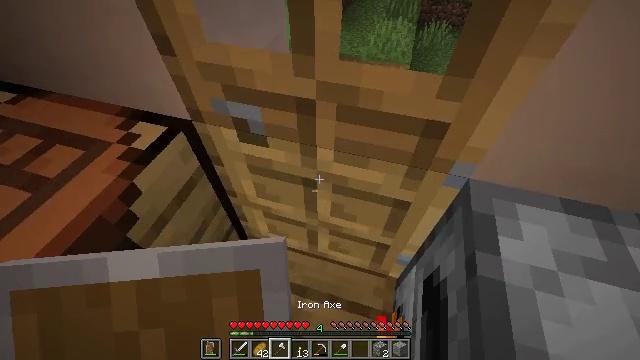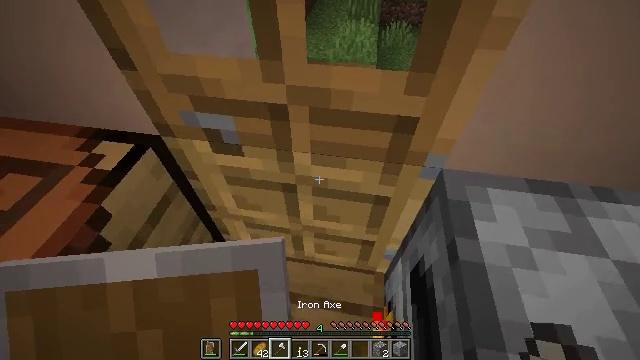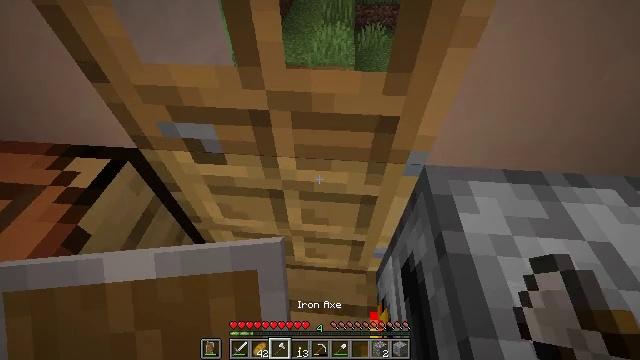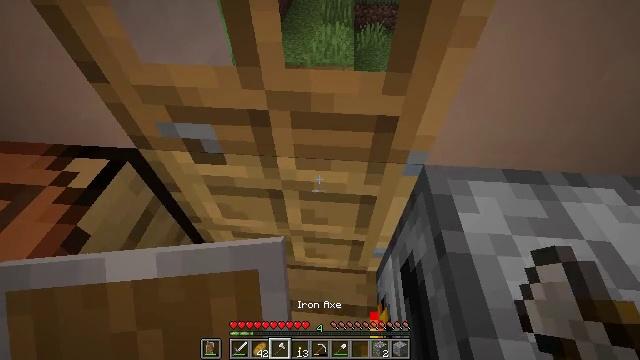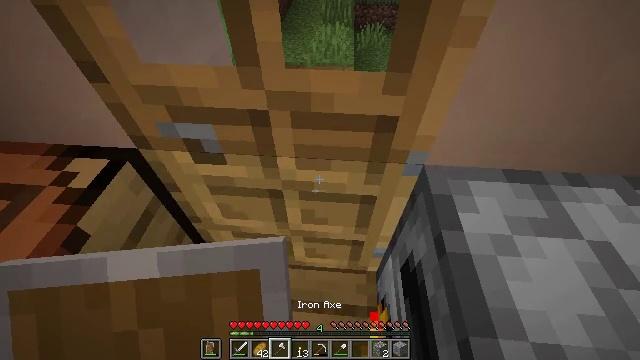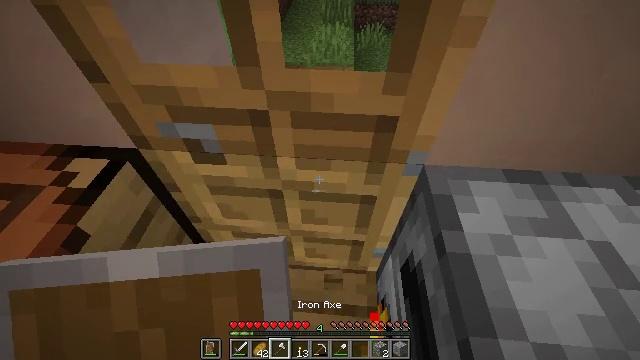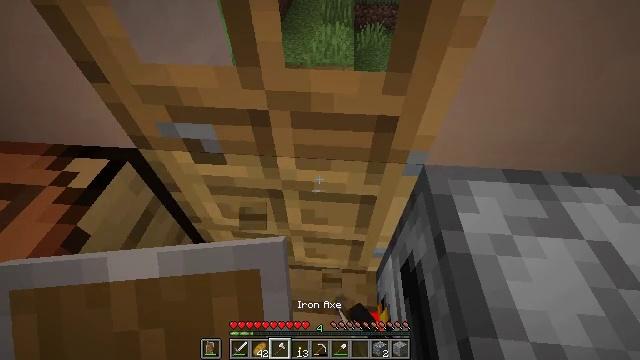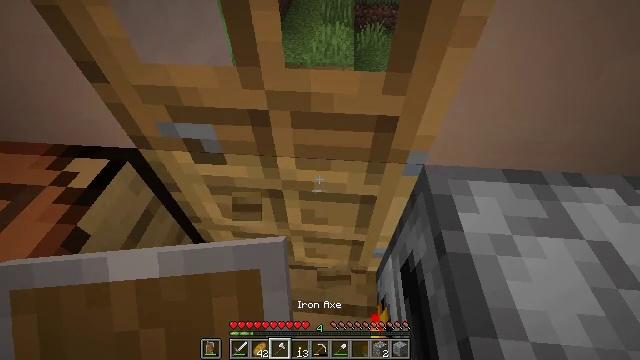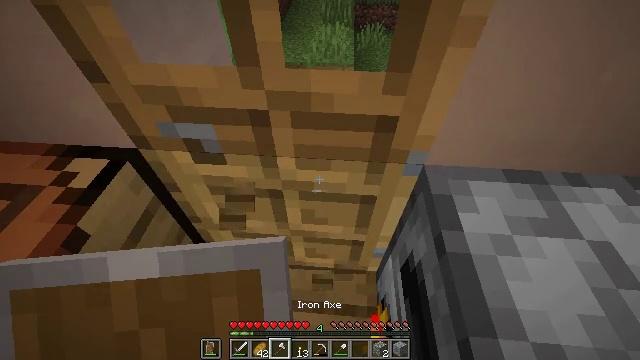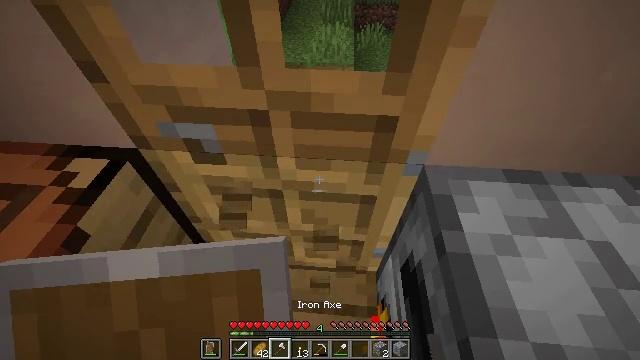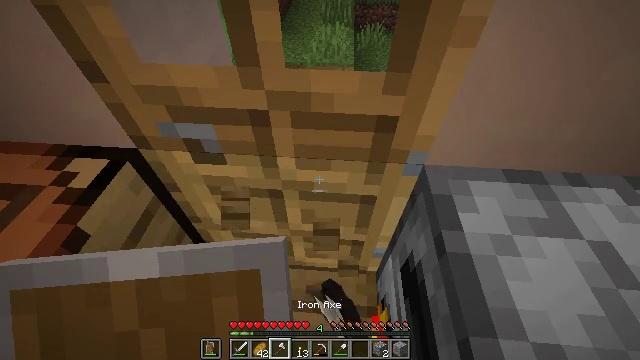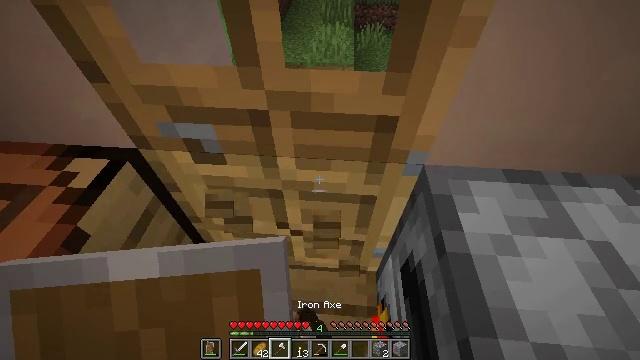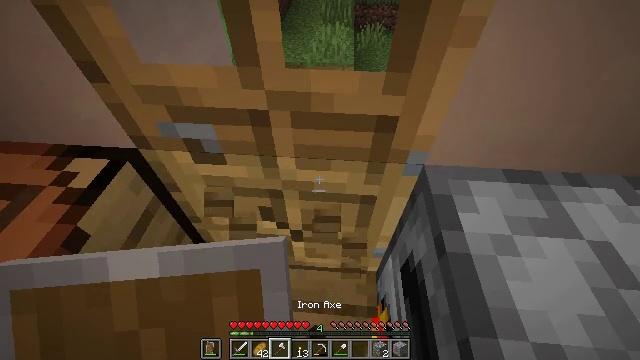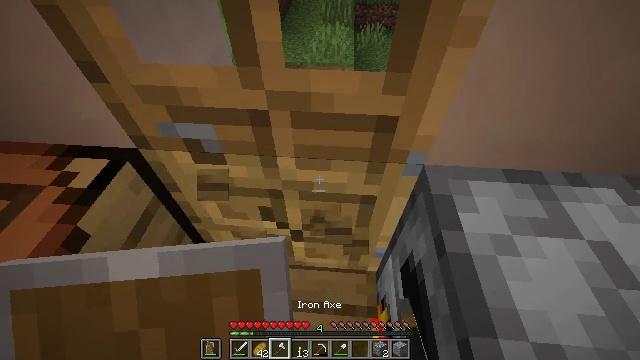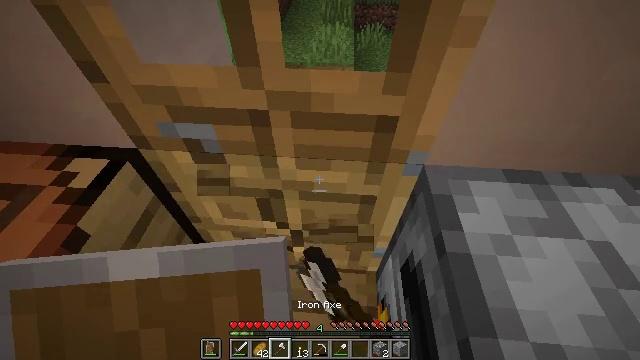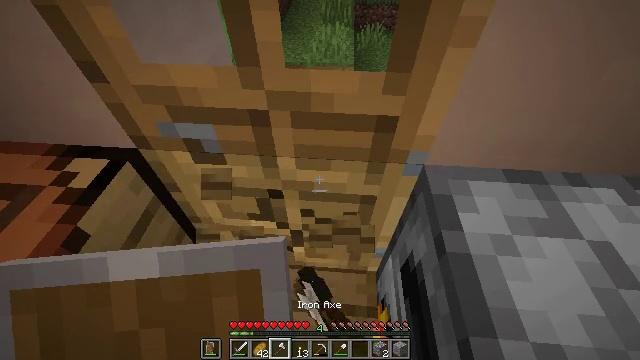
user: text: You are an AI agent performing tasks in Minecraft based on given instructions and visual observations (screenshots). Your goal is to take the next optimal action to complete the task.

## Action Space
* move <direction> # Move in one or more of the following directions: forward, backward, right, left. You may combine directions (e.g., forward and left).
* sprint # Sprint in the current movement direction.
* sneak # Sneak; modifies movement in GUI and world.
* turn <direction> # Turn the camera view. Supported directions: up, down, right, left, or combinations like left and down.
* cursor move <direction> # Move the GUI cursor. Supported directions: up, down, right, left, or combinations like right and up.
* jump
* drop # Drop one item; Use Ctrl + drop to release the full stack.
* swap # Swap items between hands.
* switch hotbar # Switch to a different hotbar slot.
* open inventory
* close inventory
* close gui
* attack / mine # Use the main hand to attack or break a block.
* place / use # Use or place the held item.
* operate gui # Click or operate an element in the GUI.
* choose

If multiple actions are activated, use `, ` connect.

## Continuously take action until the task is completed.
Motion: motion action
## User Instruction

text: Destroy the oak door to retrieve it.
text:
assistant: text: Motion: turn right
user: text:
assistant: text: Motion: turn right
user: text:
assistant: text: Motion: no_op
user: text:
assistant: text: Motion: no_op
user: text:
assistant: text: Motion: attack / mine
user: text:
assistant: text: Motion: attack / mine
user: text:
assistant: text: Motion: attack / mine
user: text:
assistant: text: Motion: attack / mine
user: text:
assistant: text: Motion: attack / mine
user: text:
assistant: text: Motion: attack / mine
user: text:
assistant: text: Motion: attack / mine
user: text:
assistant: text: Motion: attack / mine
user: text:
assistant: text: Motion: attack / mine
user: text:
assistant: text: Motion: attack / mine
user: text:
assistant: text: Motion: attack / mine
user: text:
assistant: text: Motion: attack / mine
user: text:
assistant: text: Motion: attack / mine
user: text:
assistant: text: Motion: attack / mine
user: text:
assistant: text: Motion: attack / mine
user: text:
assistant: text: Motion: attack / mine
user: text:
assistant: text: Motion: attack / mine
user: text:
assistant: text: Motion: attack / mine
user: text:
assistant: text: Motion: attack / mine
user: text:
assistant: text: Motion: attack / mine
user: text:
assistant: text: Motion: attack / mine
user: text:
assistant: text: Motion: attack / mine
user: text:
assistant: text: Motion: attack / mine
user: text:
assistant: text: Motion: attack / mine
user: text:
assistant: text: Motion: attack / mine